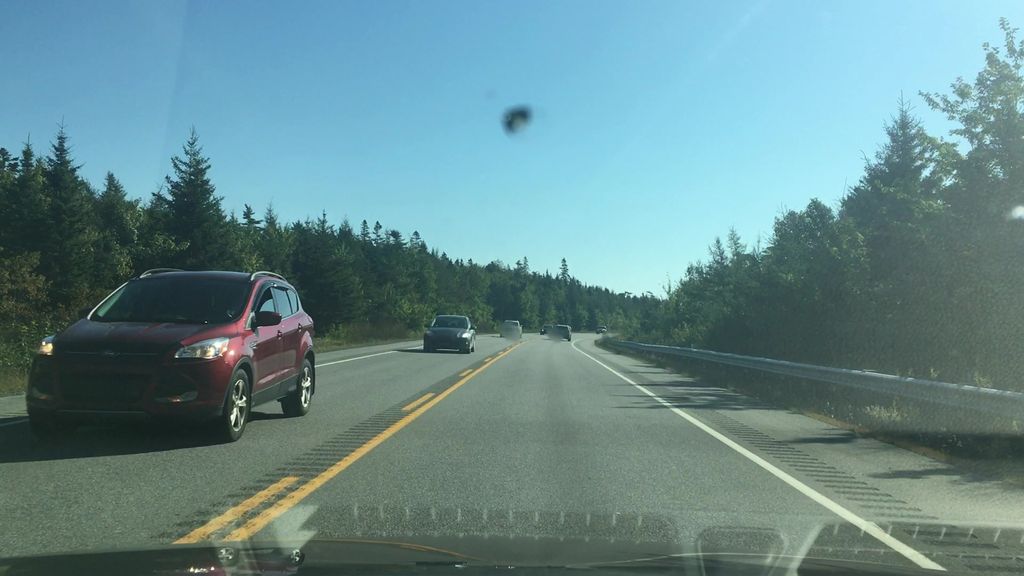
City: halifax